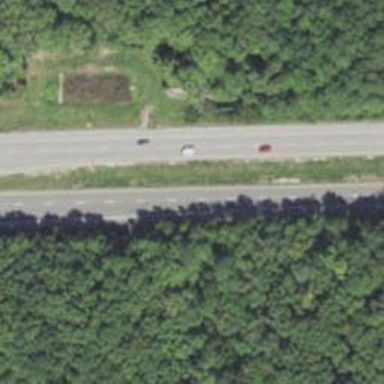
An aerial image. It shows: Motorway.